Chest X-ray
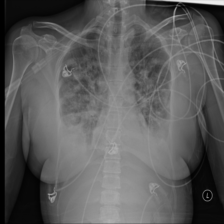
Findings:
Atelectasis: negative
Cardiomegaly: negative
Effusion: positive
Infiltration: positive
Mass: negative
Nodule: positive
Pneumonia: negative
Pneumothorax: negative
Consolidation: negative
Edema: negative
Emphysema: negative
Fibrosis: negative
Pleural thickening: negative
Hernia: negative